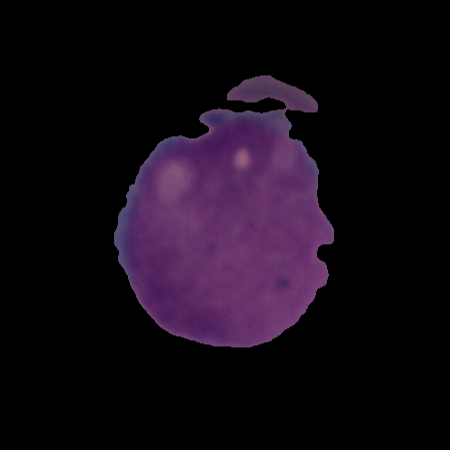
Label: cancer